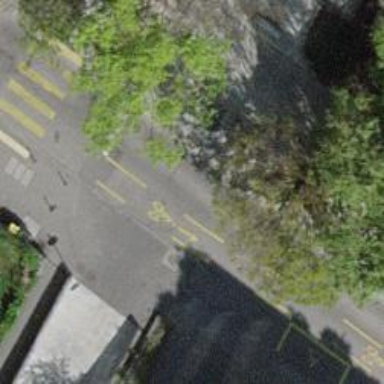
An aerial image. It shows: Asphalt residential road with opposite lane cycleway.